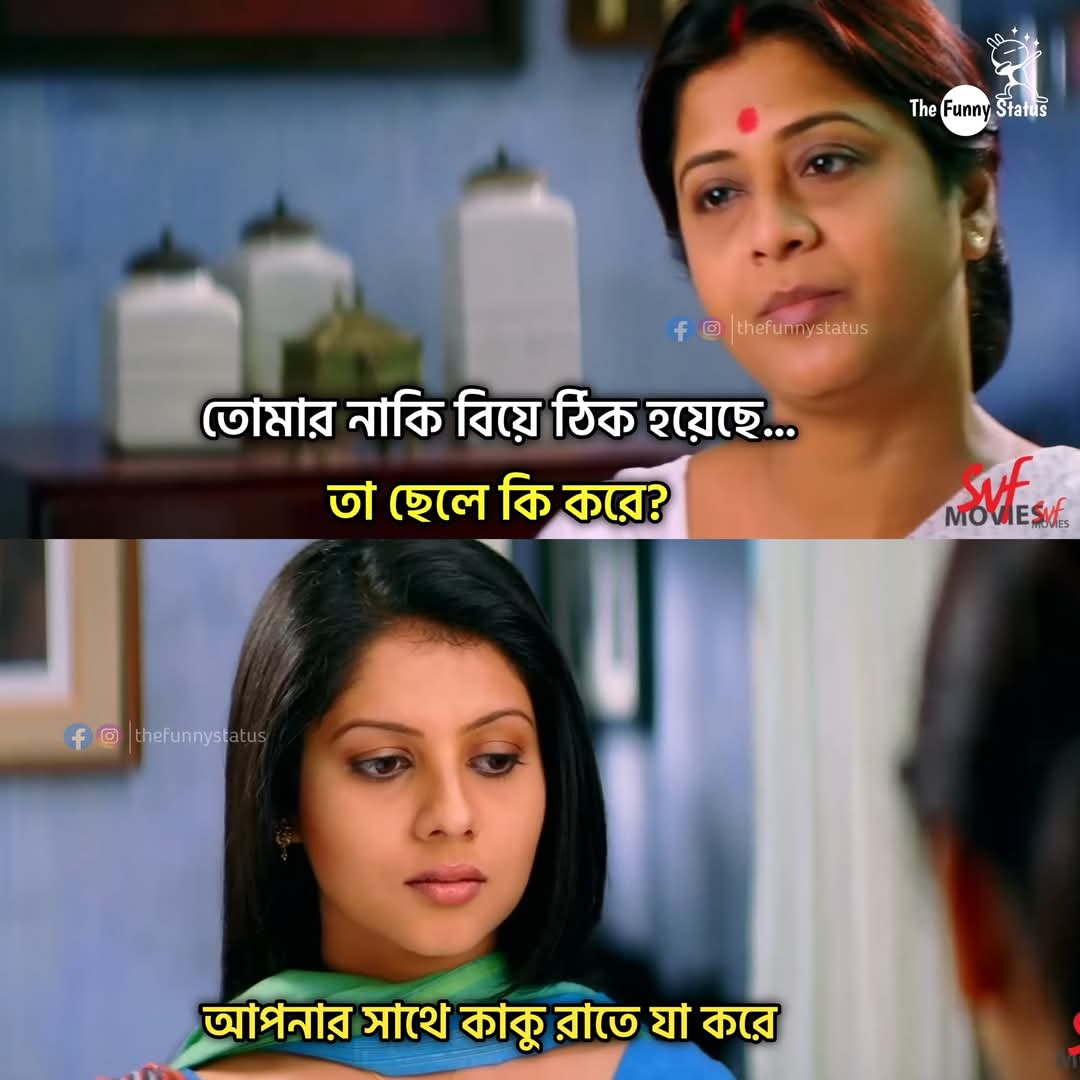
Text: তোমার নাকি বিয়ে ঠিক হয়েছে... তা ছেলে কি করে?
আপনার সাথে কাকু রাতে যা করে
Label: Non Hate